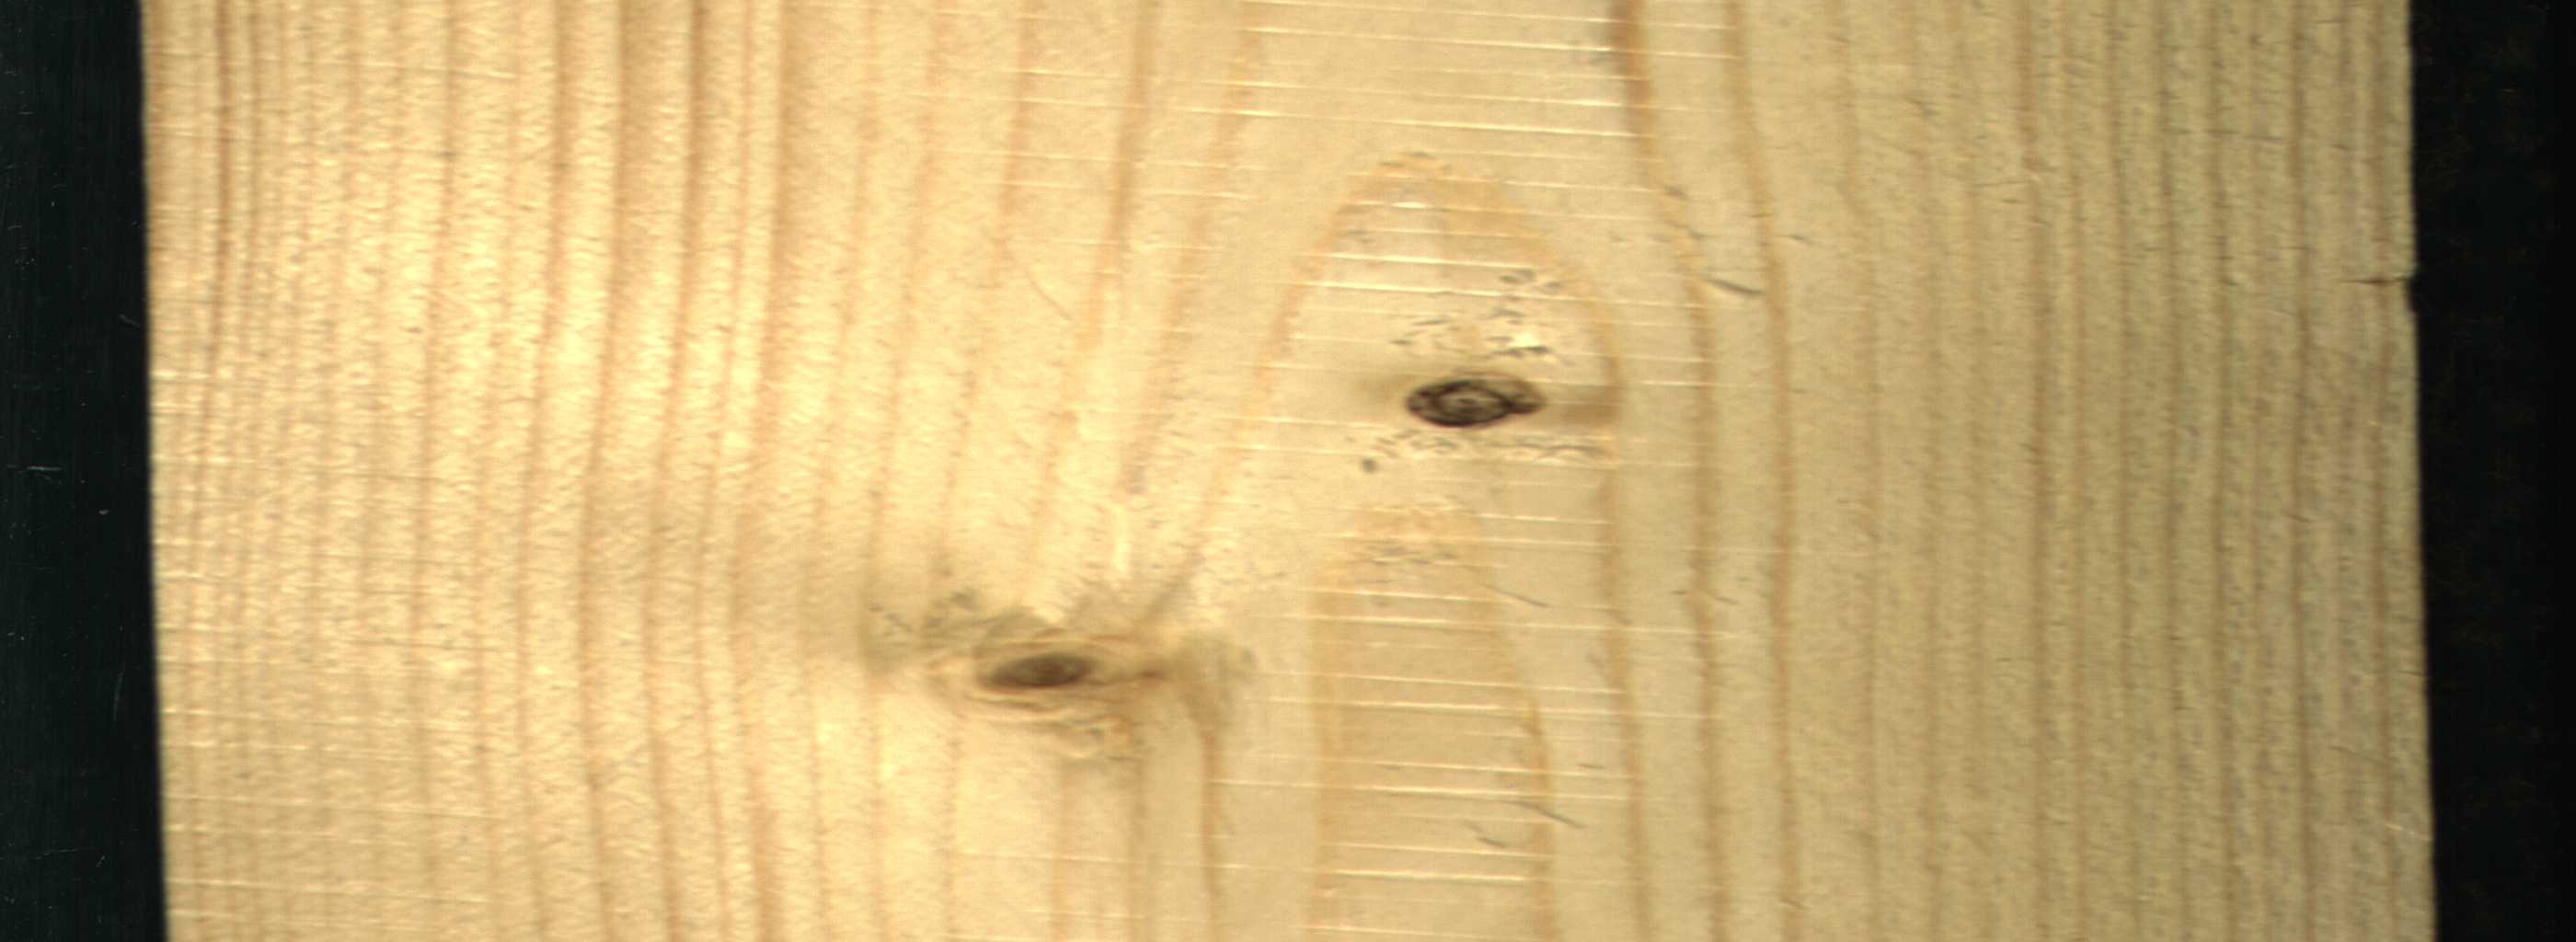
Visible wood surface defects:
Dead_Knot
Live_Knot